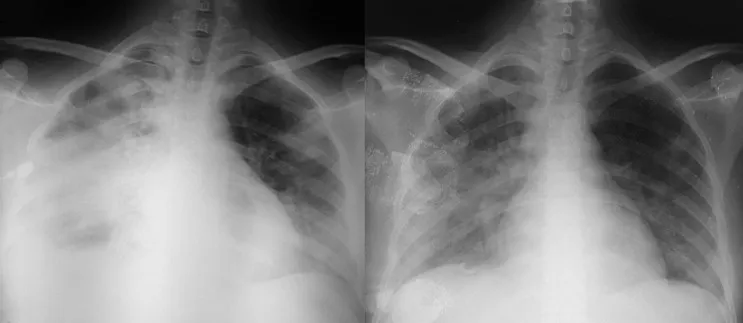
a chest X-ray on admission (on the left), compared to a chest X-ray on day 9 (on the right), showing a radiological improvement after nine days of treatment.
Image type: radiology (x_ray)